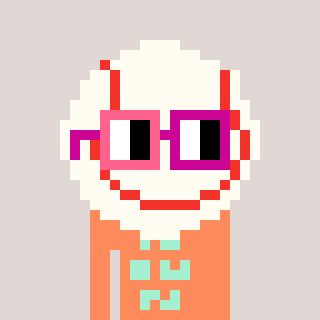
a pixel art character with square pink and red glasses, a baseball ball-shaped head and a peachy-colored body on a warm background